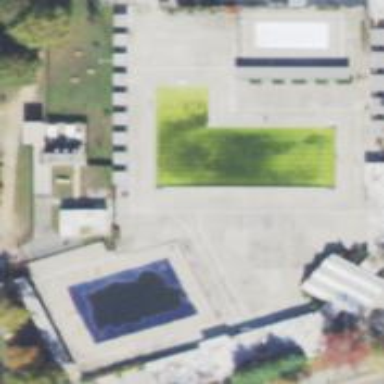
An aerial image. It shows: Sports center specializing in swimming activities located on leisure land.